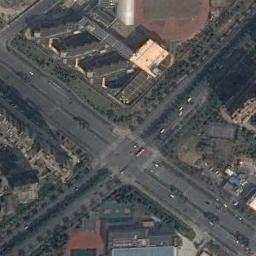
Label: intersection